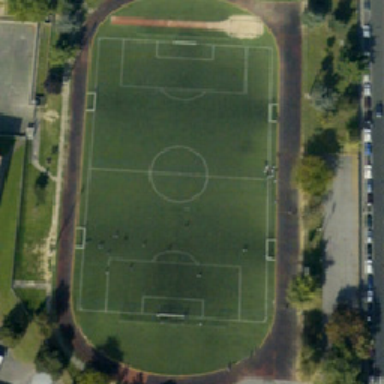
Football field with runway .